（24 - 25 九年级上·吉林长春·期中）模型思想是一种数学的思考方法，是运用数学的语言和方法，通过抽象、简化而建立，能近似刻画并解决实际问题，以下是某数学小组应用模型思想解决数学问题的过程。

【模型探究】

探究 1．如图$^{\textcircled{1}}$，点$D$是$\triangle ABC$中$BC$上的一点，且$BD = \dfrac{1}{2}DC$，过点$B$作$BF \parallel AC$交$AD$的延长线于点$F$，则$\dfrac{BF}{AC} = \underline{\quad\quad}$。

探究 2．如图$^{\textcircled{2}}$，在$\triangle ABC$中，$\angle BAC = 90^\circ$，$AB = AC$，$\angle DAE = 45^\circ$，交$BC$于点$D$、$E$。求证：$AE^2 = DE \cdot BE$。

【模型应用】

如图$^{\textcircled{3}}$，点$E$为正方形$ABCD$边$AD$的中点，连接$BE$，作$\angle EBF = 45^\circ$，交$CD$于点$F$，连接$AC$，分别交$BE$、$BF$于点$M$、$N$，若$AB = 2$，则$MN = \underline{\quad\quad}$。

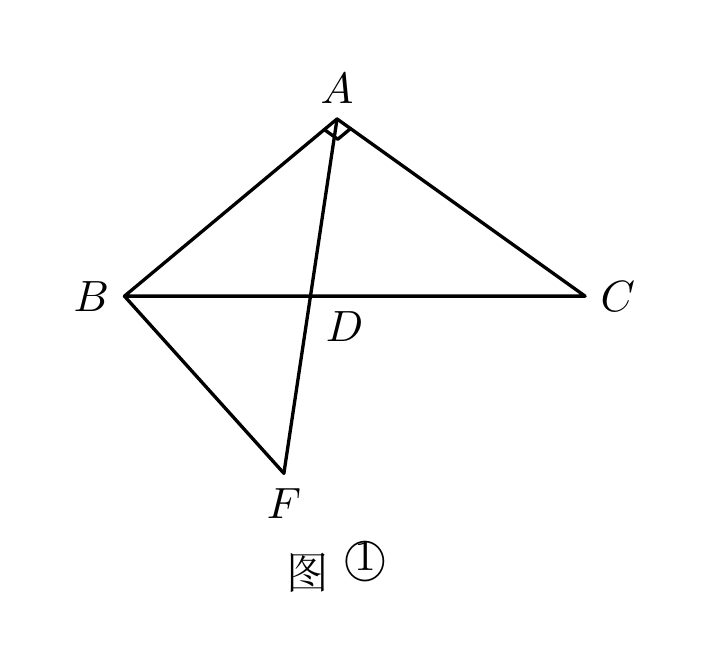
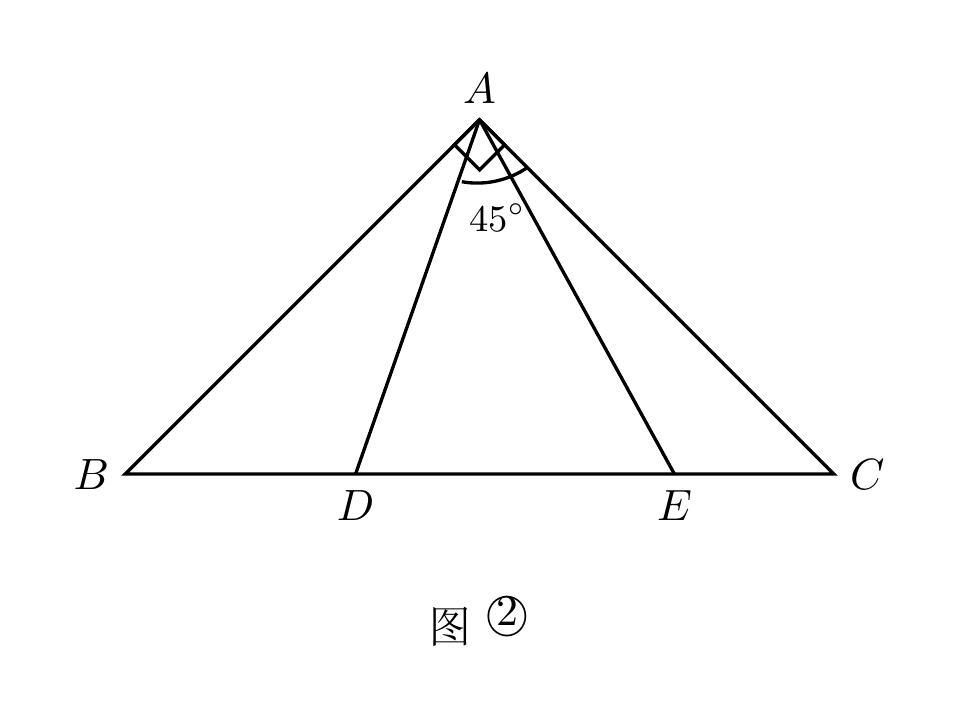
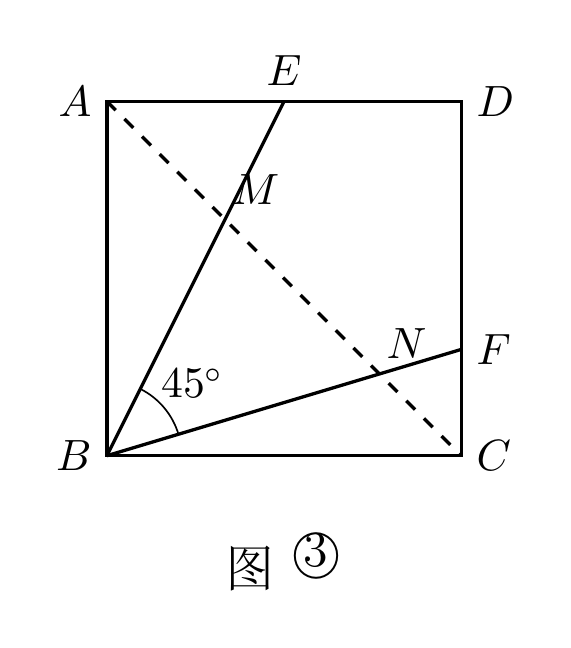
【解答】
\RaggedRight  % 全局强制左对齐
\noindent  % 取消段落首行缩进

\textbf{【答案】} \\
探究 1：$\boldsymbol{\frac{1}{2}}$；\\
探究 2：见解析；\\
探究 3：$\boldsymbol{\frac{5\sqrt{2}}{6}}$ \\

\textbf{【分析】} \\
探究 1：证明 $\triangle ACD \backsim \triangle FBD$，得出 $\frac{BF}{AC} = \frac{BD}{DC}$，根据 $BD = \frac{1}{2}DC$，求出结果即可；\\

探究 2：证明 $\triangle ADE \backsim \triangle BAE$，得出 $\frac{AE}{BE} = \frac{DE}{AE}$，即可证明 $AE^2 = DE \cdot BE$；\\

探究 3：根据勾股定理求出 $AC = \sqrt{2^2 + 2^2} = 2\sqrt{2}$，$BE = \sqrt{2^2 + 1^2} = \sqrt{5}$，证明 $\triangle AEM \backsim \triangle CBM$，得出 $\frac{EM}{BM} = \frac{AM}{CM} = \frac{AE}{BC} = \frac{1}{2}$，求出 $CM = \frac{2}{3}AC = \frac{2}{3} \times 2\sqrt{2} = \frac{4\sqrt{2}}{3}$，$BM = \frac{2}{3}BE = \frac{2\sqrt{5}}{3}$，证明 $\triangle BMN \backsim \triangle CMB$，得出 $\frac{BM}{MC} = \frac{MN}{BM}$，代入数据求出结果即可。\\

\textbf{【详解】} \\
探究 1：解：$\because BF \parallel AC$，\\
$\therefore \triangle ACD \backsim \triangle FBD$，\\
$\therefore \frac{BF}{AC} = \frac{BD}{DC}$，\\
$\because BD = \frac{1}{2}DC$，\\
$\therefore \frac{BF}{AC} = \frac{BD}{DC} = \frac{1}{2}$；\\

探究 2：$\because$ 在 $\triangle ABC$ 中，$\angle BAC = 90^\circ$，$AB = AC$，\\
$\therefore \angle ABC = \angle ACB = \frac{1}{2} \times 90^\circ = 45^\circ$，\\
$\because \angle DAE = 45^\circ$，\\
$\therefore \angle DAE = \angle ABE$，\\
$\because \angle AED = \angle AEB$，\\
$\therefore \triangle ADE \backsim \triangle BAE$，\\
$\therefore \frac{AE}{BE} = \frac{DE}{AE}$，\\
$\therefore AE^2 = DE \cdot BE$；\\

探究 3：$\because$ 四边形 $ABCD$ 为正方形，\\
$\therefore AB = BC = CD = AD = 2$，$\angle BAE = 90^\circ$，$\angle BCA = 45^\circ$，$AD \parallel BC$，\\
$\therefore AC = \sqrt{2^2 + 2^2} = 2\sqrt{2}$，\\
$\because$ 点 $E$ 为 $AD$ 的中点，\\
$\therefore AE = DE = \frac{1}{2}AD = 1$，\\
$\therefore BE = \sqrt{2^2 + 1^2} = \sqrt{5}$，\\
$\because AD \parallel BC$，\\
$\therefore \triangle AEM \backsim \triangle CBM$，\\
$\therefore \frac{EM}{BM} = \frac{AM}{CM} = \frac{AE}{BC} = \frac{1}{2}$，\\
$\therefore CM = \frac{2}{3}AC = \frac{2}{3} \times 2\sqrt{2} = \frac{4\sqrt{2}}{3}$，$BM = \frac{2}{3}BE = \frac{2\sqrt{5}}{3}$，\\
$\because \angle MBN = \angle BCM = 45^\circ$，$\angle BMN = \angle BMC$，\\
$\therefore \triangle BMN \backsim \triangle CMB$，\\
$\therefore \frac{BM}{MC} = \frac{MN}{BM}$，\\
$\therefore MN = \frac{BM^2}{MC} = \frac{\left(\frac{2\sqrt{5}}{3}\right)^2}{\frac{4\sqrt{2}}{3}} = \frac{5\sqrt{2}}{6}$。\\

\textbf{【点睛】} \\
本题主要考查了三角形相似的判定和性质，勾股定理，正方形的性质，等腰三角形的性质，解题的关键是数形结合，熟练掌握三角形相似的判定方法